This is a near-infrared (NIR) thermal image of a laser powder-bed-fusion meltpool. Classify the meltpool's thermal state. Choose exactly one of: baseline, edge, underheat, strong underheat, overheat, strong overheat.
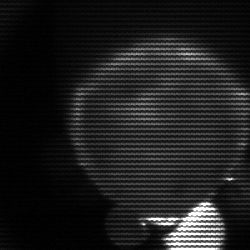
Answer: edge